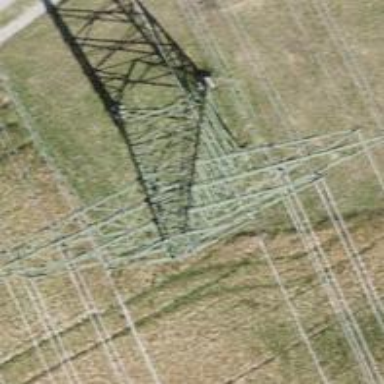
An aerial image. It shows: Power tower.